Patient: sex F, age 77
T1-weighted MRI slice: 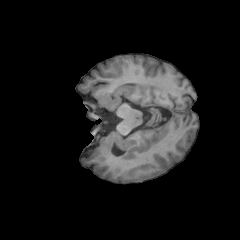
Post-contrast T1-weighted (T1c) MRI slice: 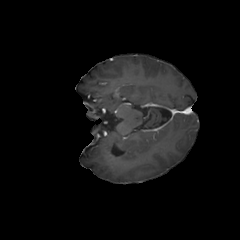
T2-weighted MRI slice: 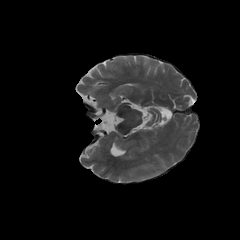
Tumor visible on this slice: no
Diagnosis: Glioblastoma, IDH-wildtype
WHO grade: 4